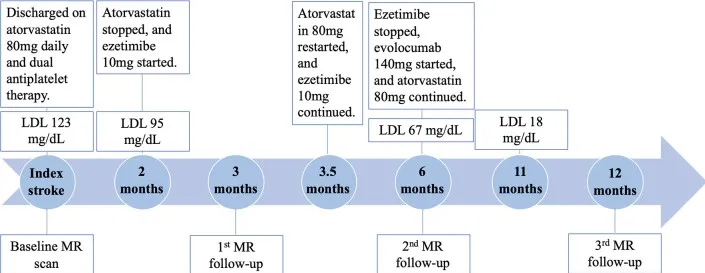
Timeline of clinical management and MR examinations.
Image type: chart (chart)